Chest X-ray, AP view. Patient: 6 years old, sex M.
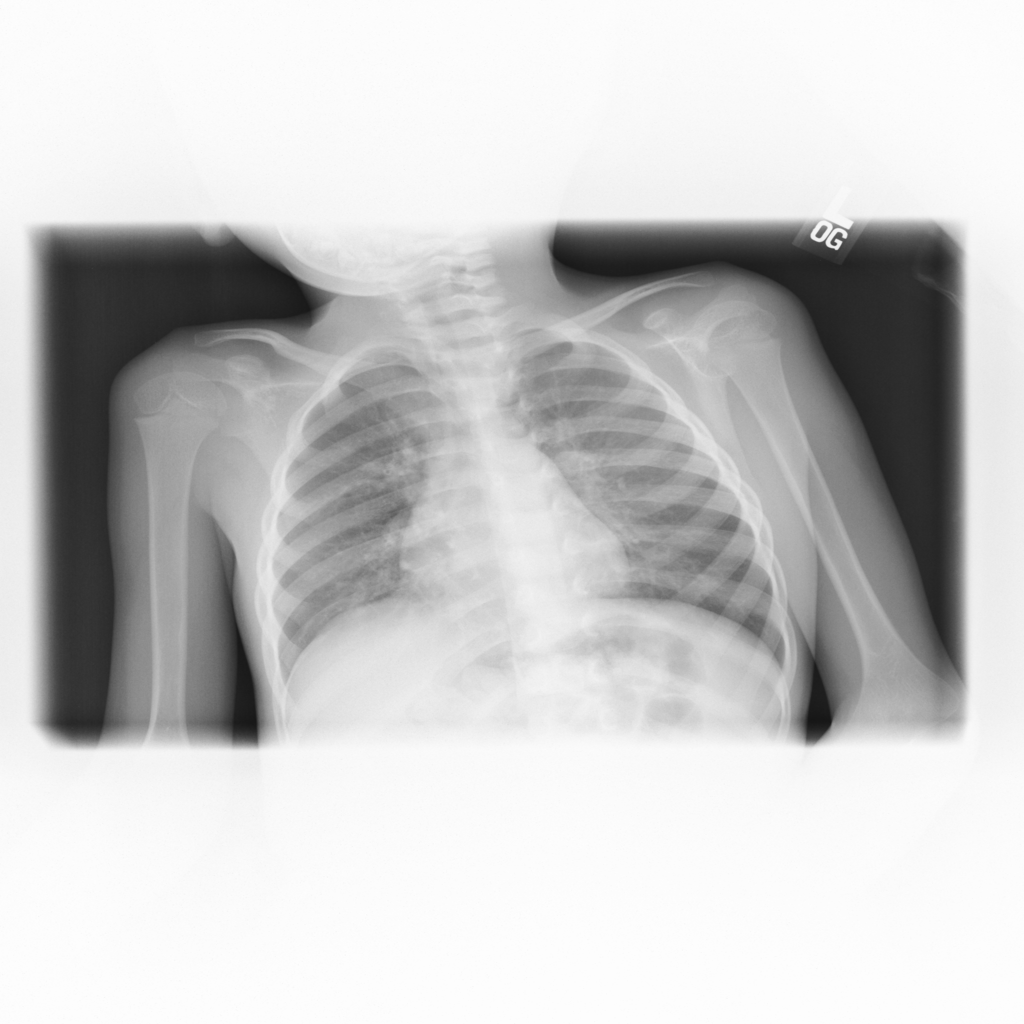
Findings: No Finding